Brain MRI, t1w sequence, axial 2D slice.
Patient: age 40, sex F, weight 78 kg, height 1.78 m
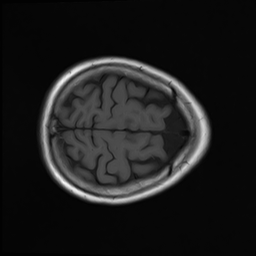